Question: What is Wi-Fi status?
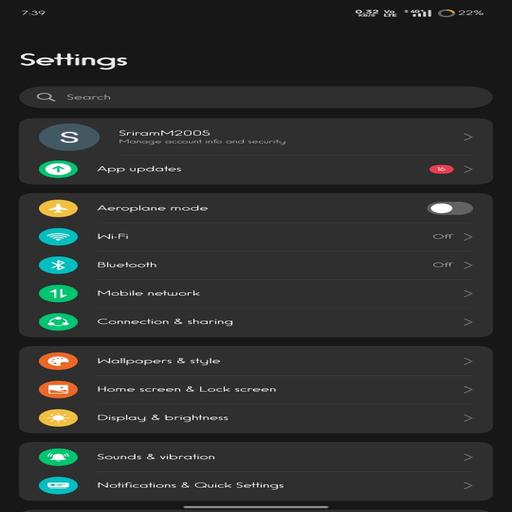
Answer: Wi-Fi is off.